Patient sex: M
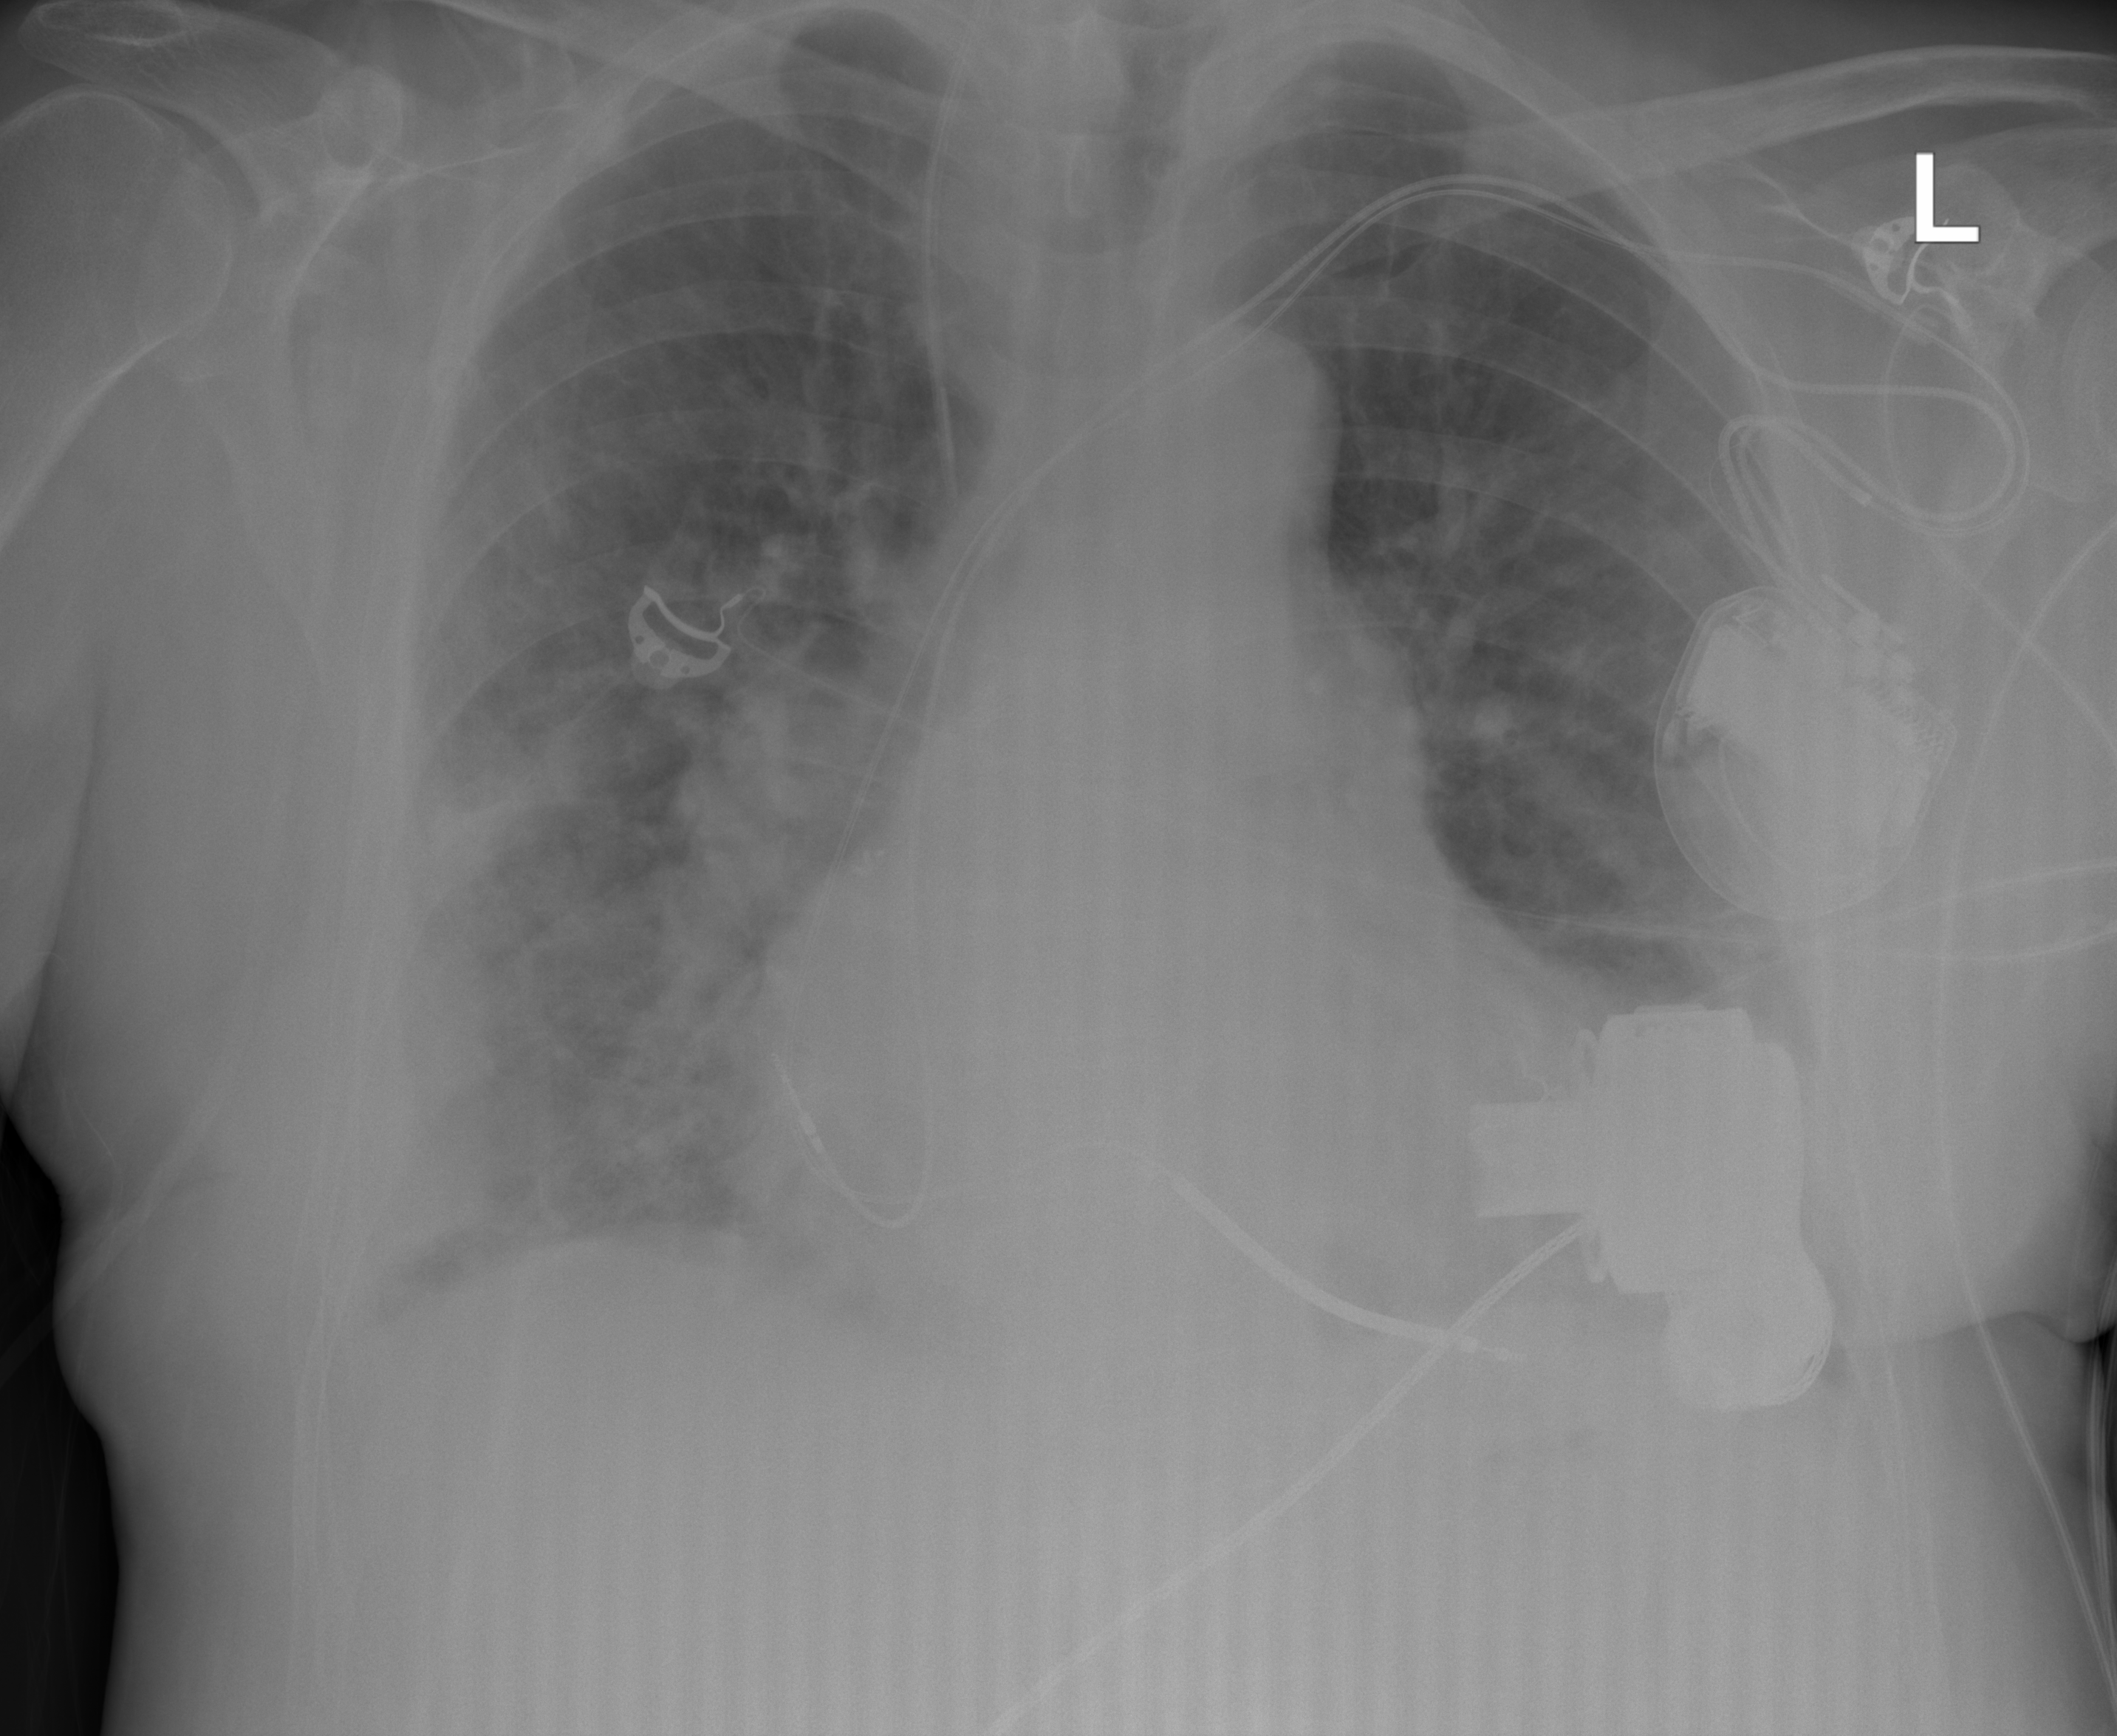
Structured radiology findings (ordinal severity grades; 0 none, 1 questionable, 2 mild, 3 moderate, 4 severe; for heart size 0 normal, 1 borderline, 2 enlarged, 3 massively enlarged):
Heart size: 2
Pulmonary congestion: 1
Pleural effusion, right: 2
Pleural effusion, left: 0
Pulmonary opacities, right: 2
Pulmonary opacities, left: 2
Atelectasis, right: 3
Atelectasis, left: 0